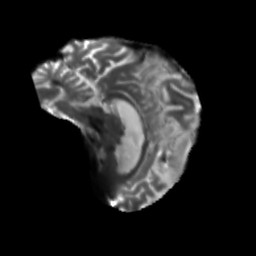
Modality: T2w
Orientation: sagittal
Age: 68
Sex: male
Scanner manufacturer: siemens
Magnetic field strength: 3 T
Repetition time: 5.47 s
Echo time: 0.0854 s